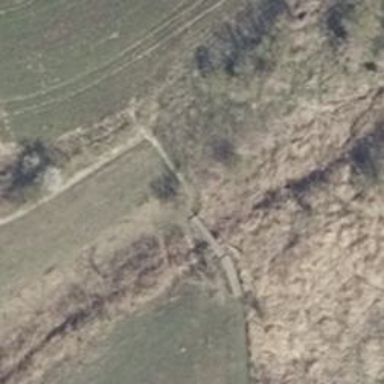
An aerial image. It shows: Footway bridge.